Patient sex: M
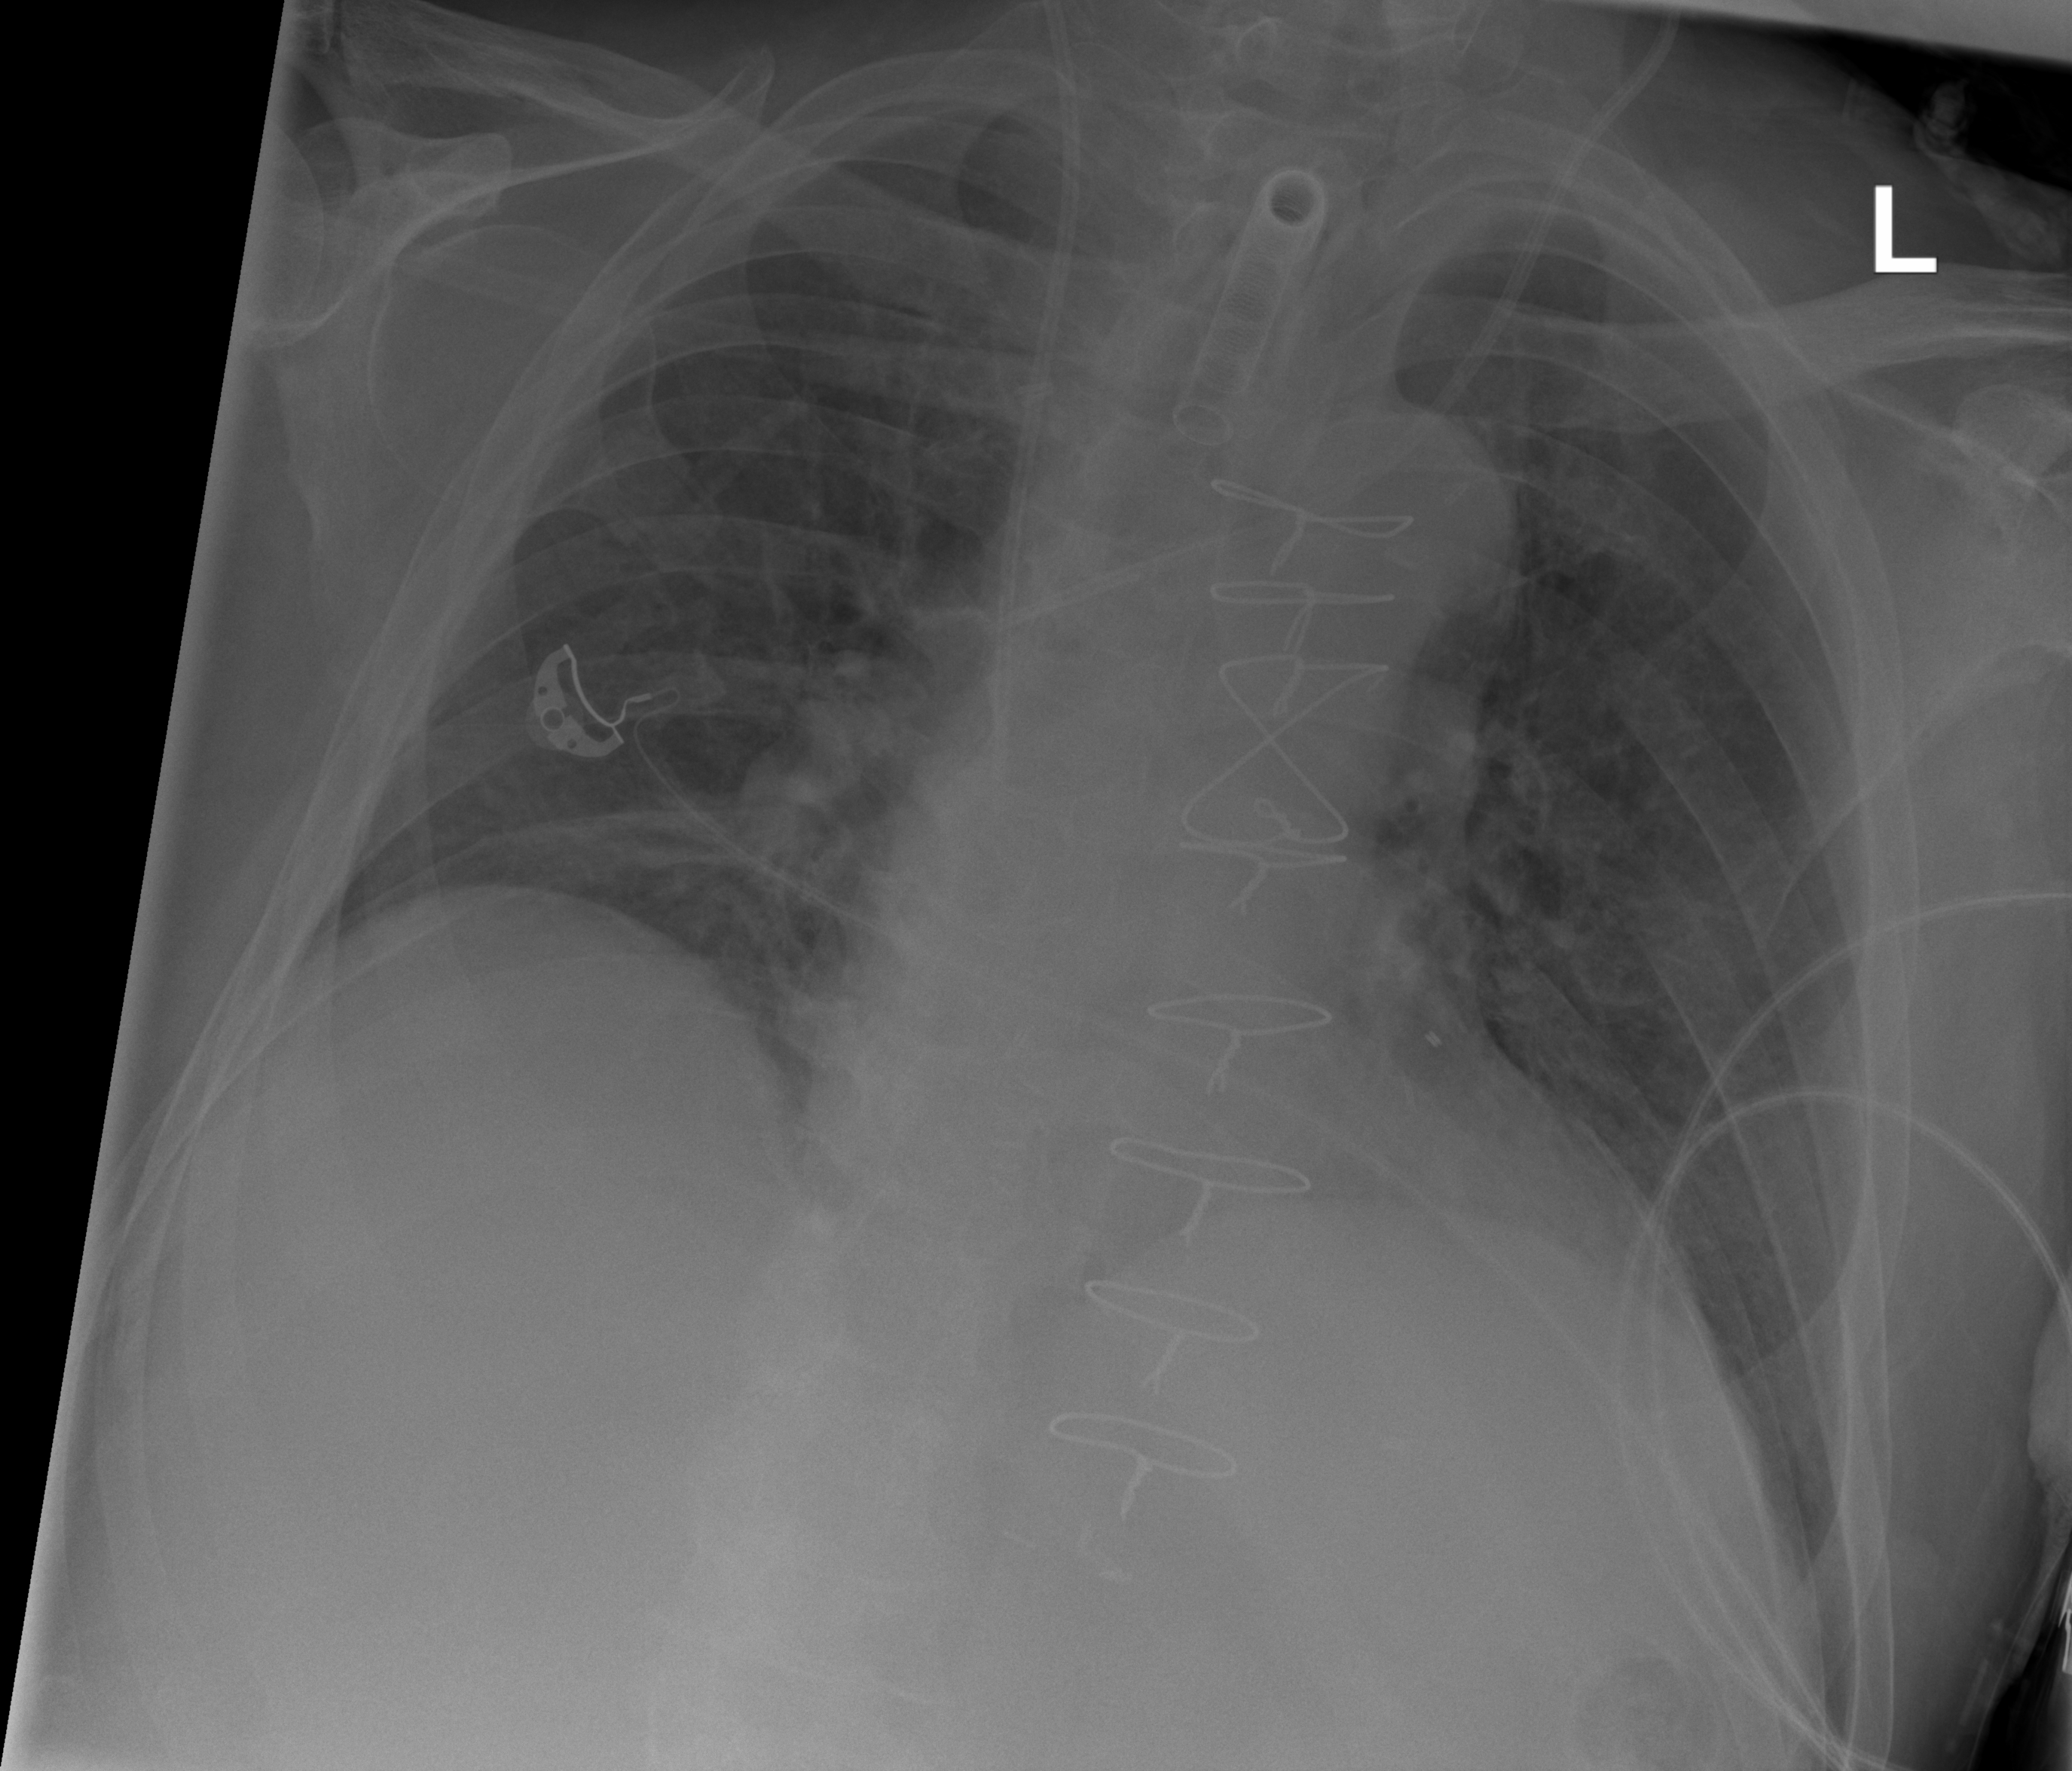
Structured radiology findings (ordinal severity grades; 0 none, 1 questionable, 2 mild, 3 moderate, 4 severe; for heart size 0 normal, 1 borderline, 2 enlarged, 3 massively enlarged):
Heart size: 2
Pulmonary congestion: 2
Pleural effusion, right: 0
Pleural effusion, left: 0
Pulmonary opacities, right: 0
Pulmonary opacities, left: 0
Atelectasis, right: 2
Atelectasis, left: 2